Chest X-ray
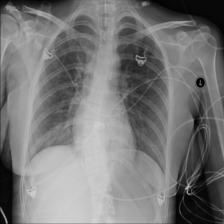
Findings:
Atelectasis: negative
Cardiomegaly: negative
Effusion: negative
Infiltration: negative
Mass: negative
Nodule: negative
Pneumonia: negative
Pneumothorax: negative
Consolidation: negative
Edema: negative
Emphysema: negative
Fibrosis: negative
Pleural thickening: negative
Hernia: negative